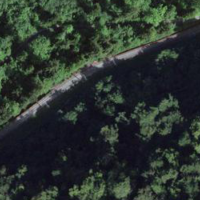
EUNIS habitat code: 44
Species observed at this site:
Cardamine heptaphylla